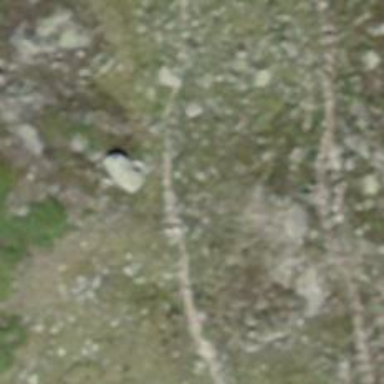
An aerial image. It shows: Path with excellent trail visibility.